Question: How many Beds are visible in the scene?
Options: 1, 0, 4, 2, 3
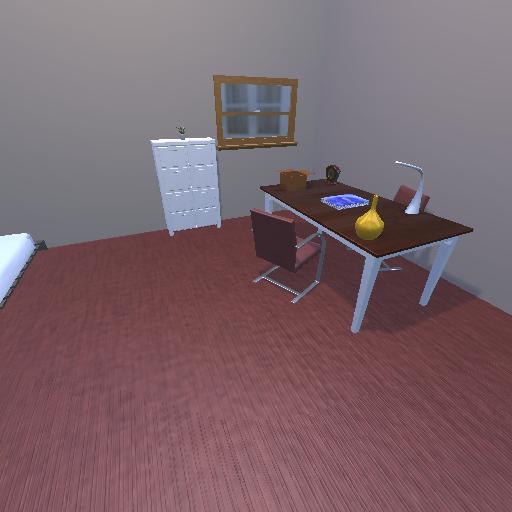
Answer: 1